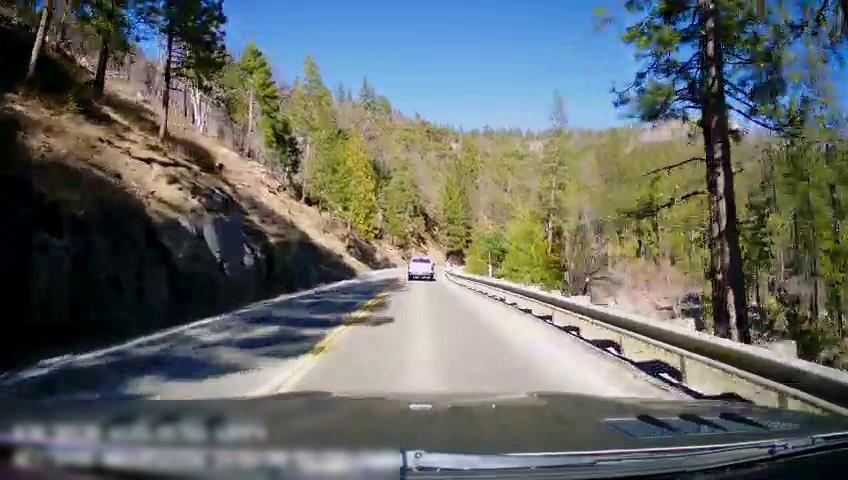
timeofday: Day
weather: Sunny
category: Drivable Space
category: Drivable Space
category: Vehicles | Truck
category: Lanes | Opposite Lane
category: Lanes | Current Lane
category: Lanes | Opposite Lane
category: Lanes | Current Lane